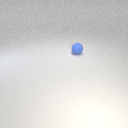
small blue rubber sphere